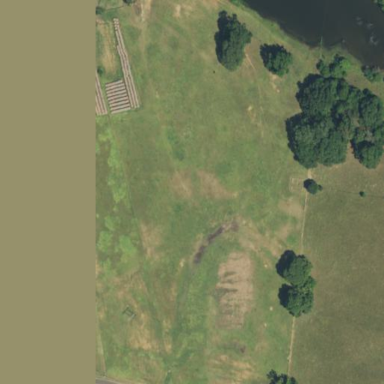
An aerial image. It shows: Pasture area used as meadow.